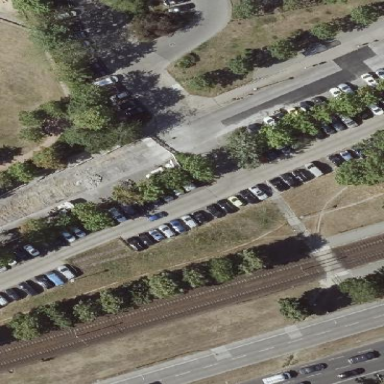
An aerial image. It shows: Parking area with concrete surface.